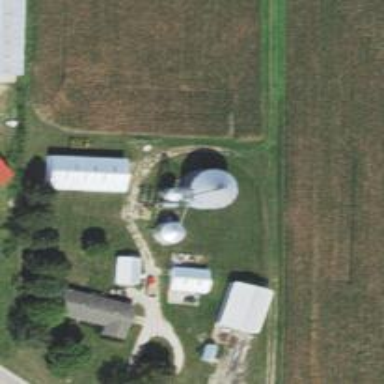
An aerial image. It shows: Silo.